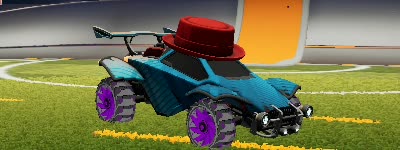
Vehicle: octane